Question: My first bar is not showing.
My html:
'''
<div class="card-body">
<canvas id="canvasContratsIBS"></canvas>
</div>
'''
My js:
'''
var barContratsIBS = {
labels: ['Marche A', 'Marche B', 'Marche C'],
datasets: [{
label: 'Les etudes d'execution',
backgroundColor: '#660066',
data: [3, 10, 8],
}, {
label: 'Les etudes de fabrication, l'approvisionnement et la fabrication',
backgroundColor: '#660066',
data: [3, 10, 8],
}, {
label: 'La livraison et le montage sur site',
backgroundColor: '#660066',
data: [3, 10, 8],
}]
};
'''
Result:

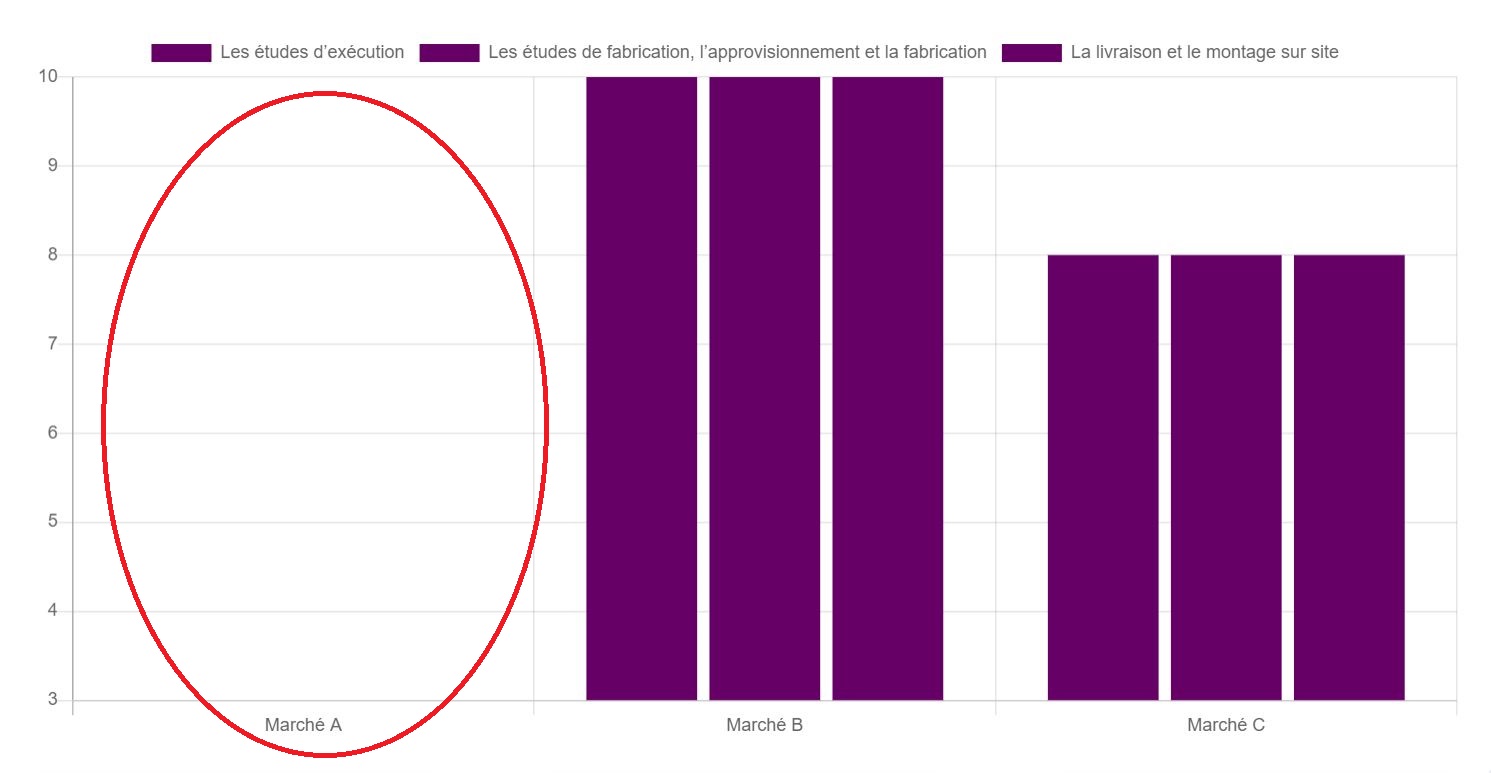
Answer: To solve it, I scale the y axis to min value 0:
'''
<script>
var barContratsIBS = {
labels: ['Marche A', 'Marche B', 'Marche C'],
datasets: [{
label: 'Les etudes d'execution',
backgroundColor: '#660066',
data: [7, 10, 8]
}, {
label: 'Les etudes de fabrication, l'approvisionnement et la fabrication',
backgroundColor: '#660066',
data: [5, 10, 8]
}, {
label: 'La livraison et le montage sur site',
backgroundColor: '#660066',
data: [6, 10, 8]
}]
};
var _options = {
scales: {
yAxes: [{
ticks: {
suggestedMin: 0
}
}]
}
};
var ctxContratsIBS = document.getElementById("canvasContratsIBS");
var myBarChart = new Chart(ctxContratsIBS, {
type: 'bar',
data: barContratsIBS,
options: _options
});
'''